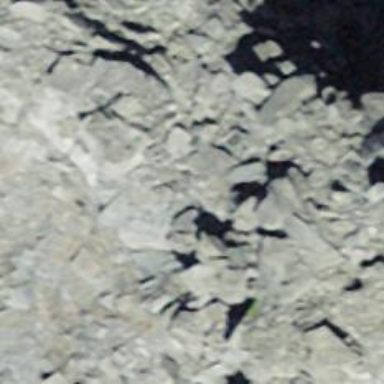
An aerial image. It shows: Cliff in nature.